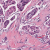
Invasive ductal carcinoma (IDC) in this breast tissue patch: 1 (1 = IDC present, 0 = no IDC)